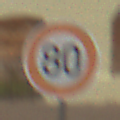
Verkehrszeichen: Geschwindigkeit80
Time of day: Midday
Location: Outdoor (Suburban)
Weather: PartlyCloudy
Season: NotSpecified
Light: Natural